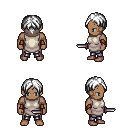
a pixel art fantasy rpg character, male body template, human, dark skin, white tunic, metal pants, white parted hairstyle, cloth bracers, dagger, four views (front, back, left, right), 2x2 character sprite sheet, small pixel art, hard edges, no anti-aliasing